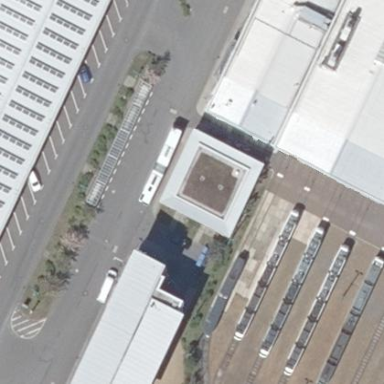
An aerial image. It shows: Service building housing traction substation.